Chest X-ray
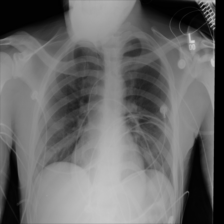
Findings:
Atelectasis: negative
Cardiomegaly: negative
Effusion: negative
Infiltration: negative
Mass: negative
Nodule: negative
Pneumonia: negative
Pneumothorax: negative
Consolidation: negative
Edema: negative
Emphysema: negative
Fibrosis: negative
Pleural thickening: negative
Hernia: negative